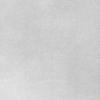
Label: dusty